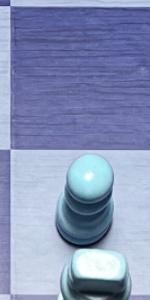
Label: Pawn_White